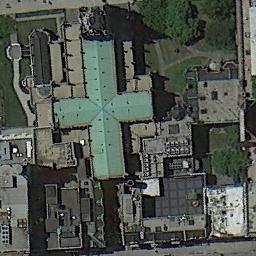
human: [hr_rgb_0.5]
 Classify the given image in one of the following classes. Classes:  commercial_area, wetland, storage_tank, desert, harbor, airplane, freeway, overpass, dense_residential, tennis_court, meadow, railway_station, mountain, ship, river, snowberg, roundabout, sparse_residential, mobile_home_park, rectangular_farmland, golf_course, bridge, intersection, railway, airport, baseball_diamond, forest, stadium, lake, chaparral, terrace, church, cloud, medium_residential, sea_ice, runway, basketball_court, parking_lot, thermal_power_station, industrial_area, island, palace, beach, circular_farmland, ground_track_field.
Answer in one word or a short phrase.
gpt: church